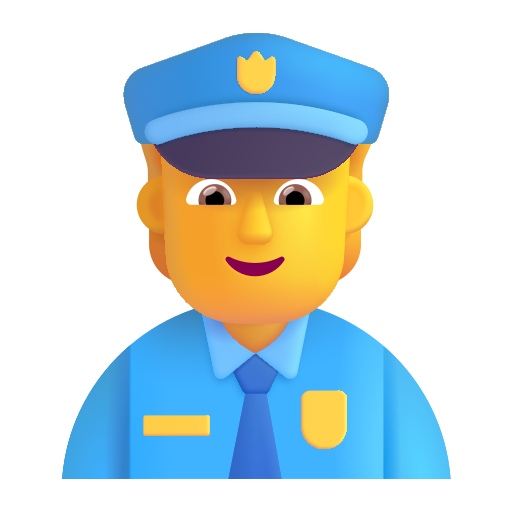
police officer color default